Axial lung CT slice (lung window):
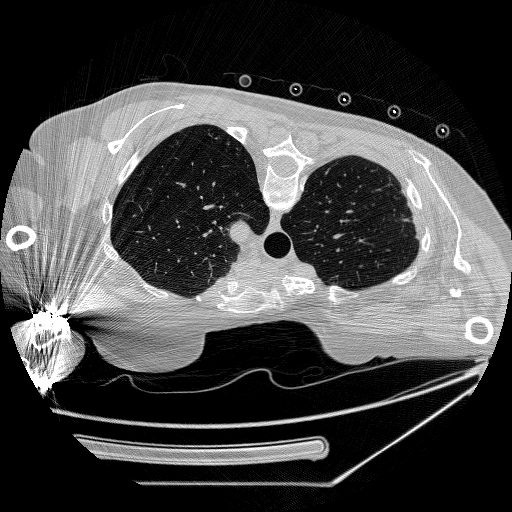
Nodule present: no